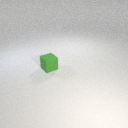
small green rubber cube